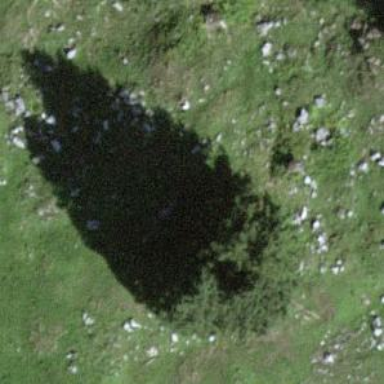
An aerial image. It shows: Evergreen needle-leaved tree.